Field crop: maize
Growth stage: 2
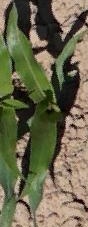
Species: maize